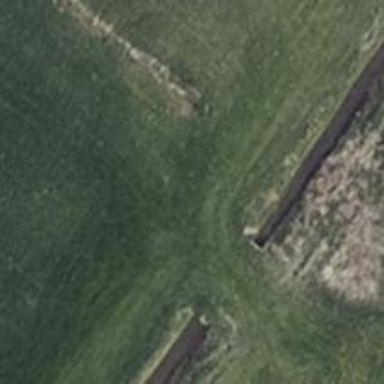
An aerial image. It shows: Culvert tunnel.